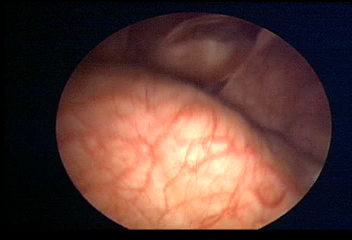
Modality: WLC
Class: Normal mucosa
Bladder cancer association: No